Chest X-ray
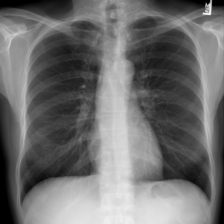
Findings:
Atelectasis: negative
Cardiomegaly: negative
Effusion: negative
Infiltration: negative
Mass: negative
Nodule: negative
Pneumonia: negative
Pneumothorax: negative
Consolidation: negative
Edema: negative
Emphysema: negative
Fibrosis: negative
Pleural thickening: negative
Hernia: negative